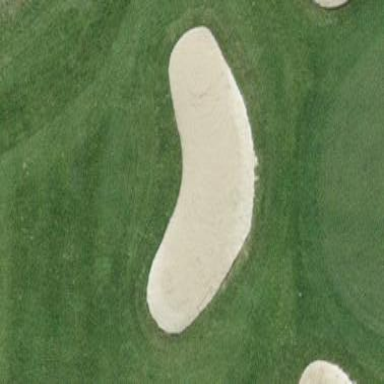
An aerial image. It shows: Sand bunker on golf course.